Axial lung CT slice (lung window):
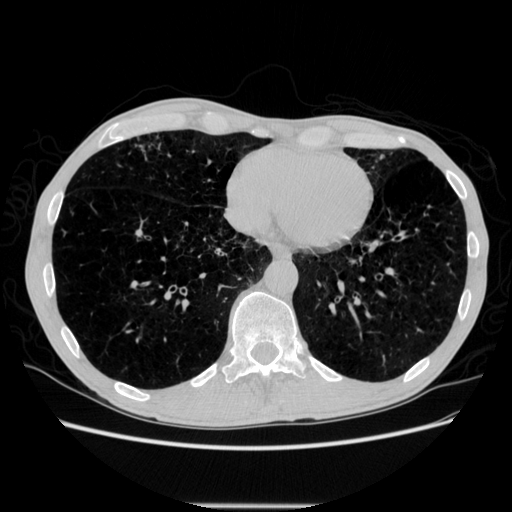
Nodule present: no